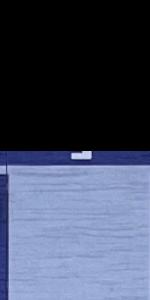
Label: Empty